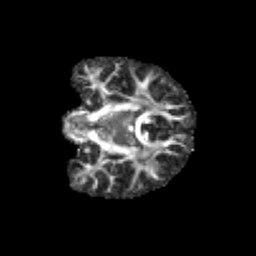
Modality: FA
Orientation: coronal
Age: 10
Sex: male
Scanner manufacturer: siemens
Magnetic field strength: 3 T
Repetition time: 3.8 s
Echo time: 0.07 s